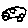
Label: car